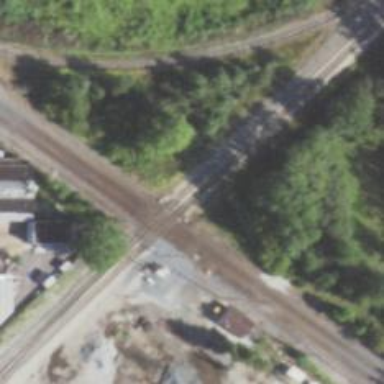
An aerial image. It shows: Railway track.